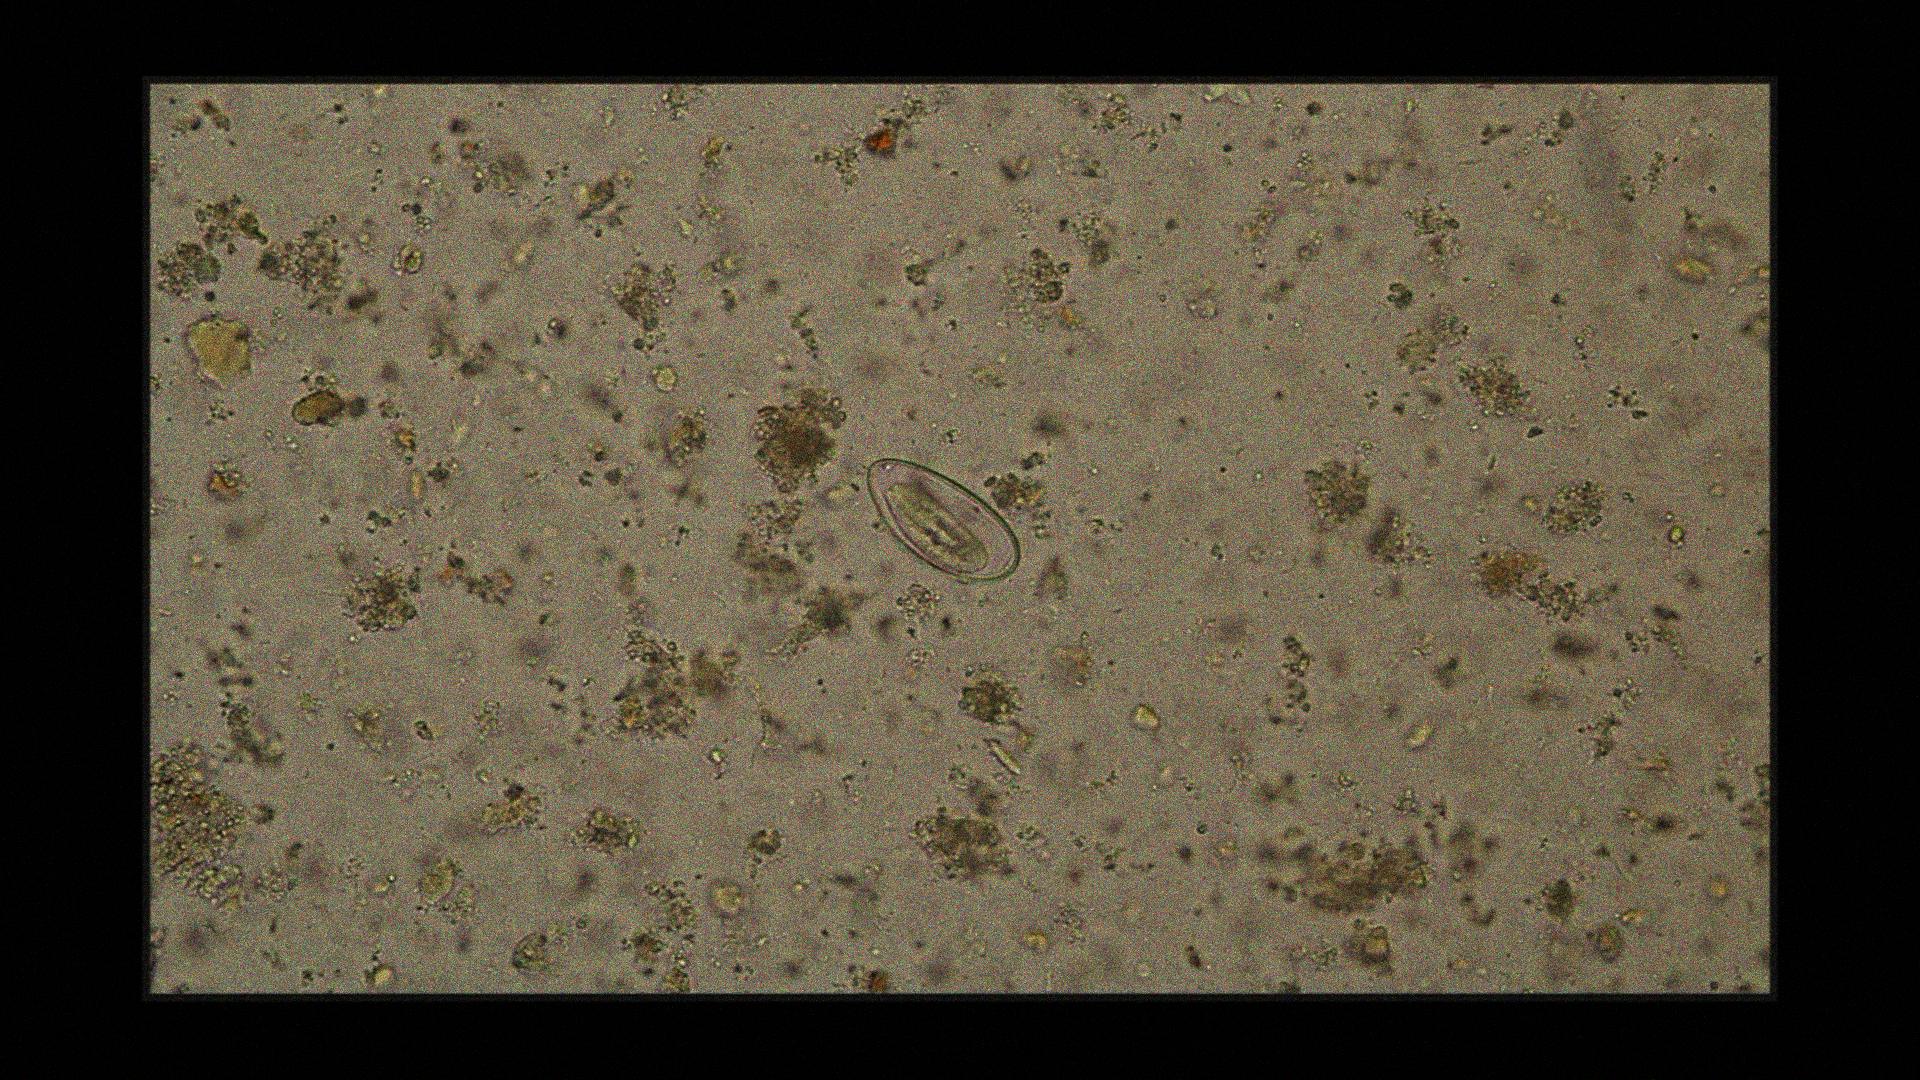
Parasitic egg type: Enterobius vermicularis